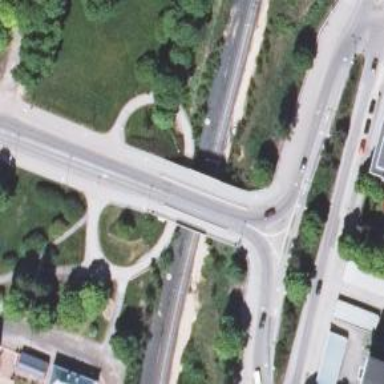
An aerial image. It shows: Bridge over cycleway.